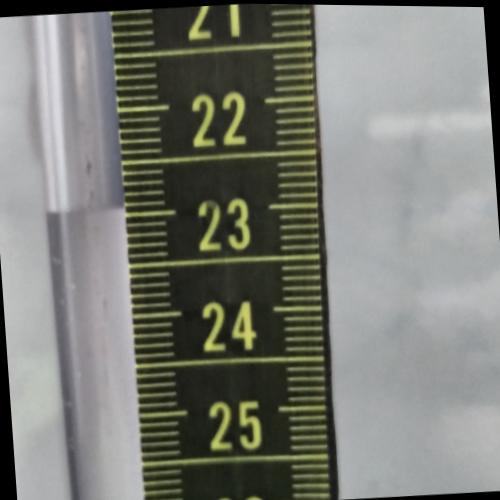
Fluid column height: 22.9 cm